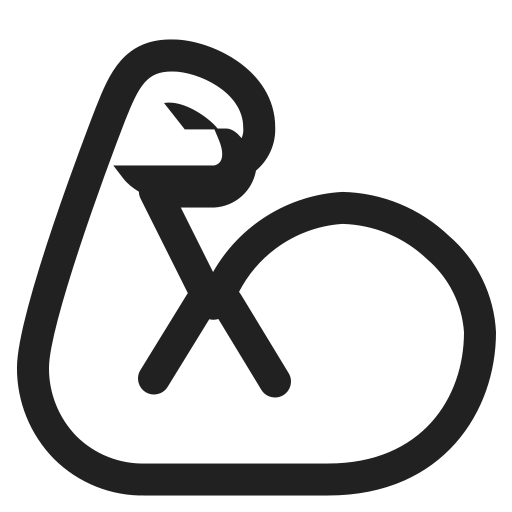
flexed biceps high contrast default